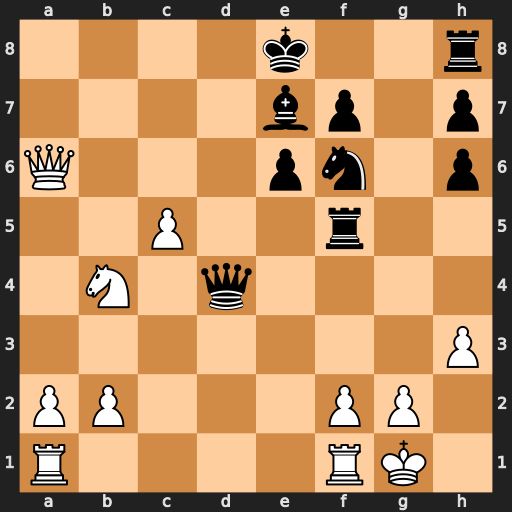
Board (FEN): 4k2r/4bp1p/Q3pn1p/2P2r2/1N1q4/7P/PP3PP1/R4RK1
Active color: w
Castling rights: k
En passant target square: -
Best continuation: Rad1 Qxd1 Rxd1